Here is the wavelet time-frequency representation (scalogram) of a rolling-element bearing's vibration measurement. Classify the bearing condition as one of: normal, inner_race, outer_race, ball.
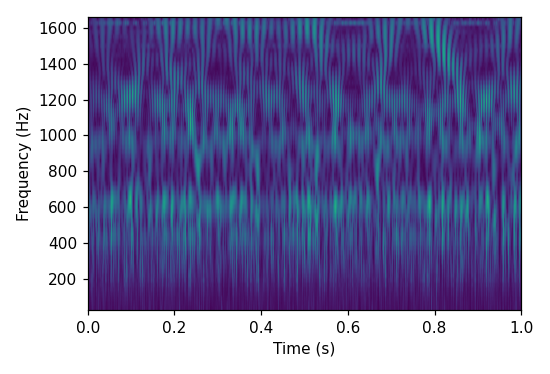
Answer: outer_race